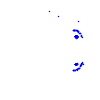
Particle: kaon